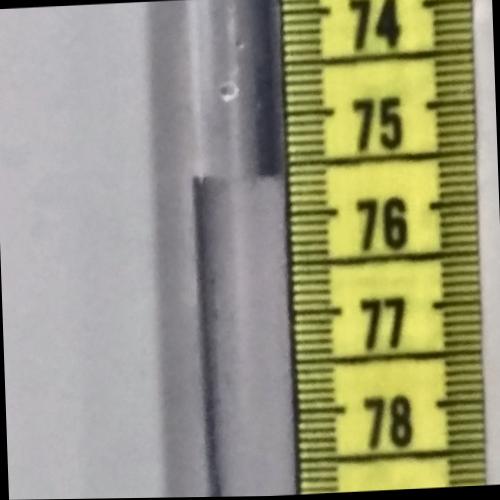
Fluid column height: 75.6 cm